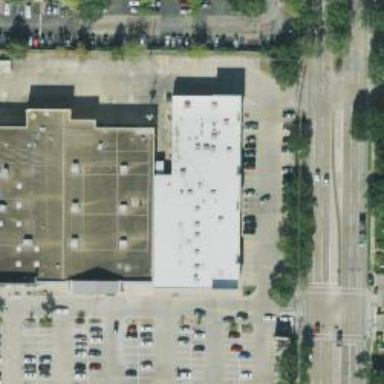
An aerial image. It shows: Parking space.